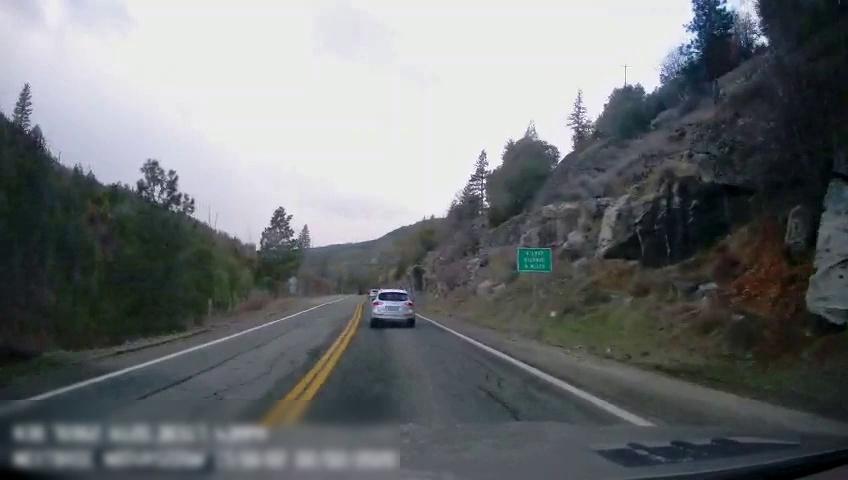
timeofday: Day
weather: Cloudy
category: Drivable Space
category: Vehicles | Car
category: Vehicles | SUV
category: Lanes | Current Lane
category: Lanes | Current Lane
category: Lanes | Opposite Lane
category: Traffic | Signs